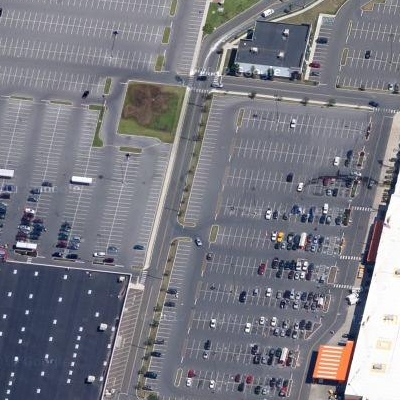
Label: Parking